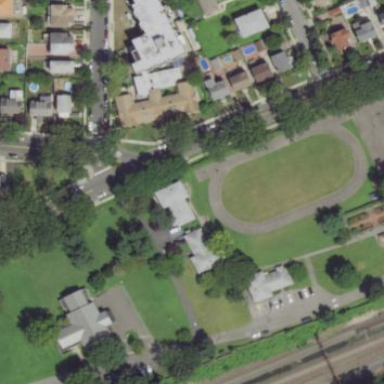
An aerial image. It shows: Paved track in leisure land area.